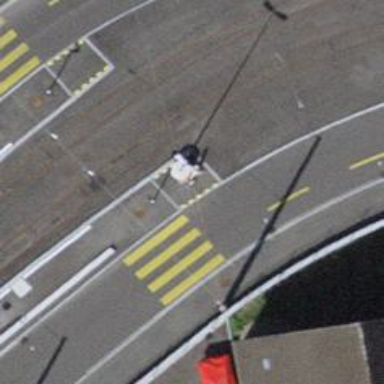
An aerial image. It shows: Tram crossing on the railway.